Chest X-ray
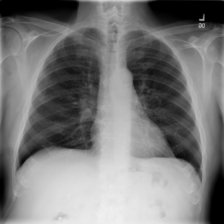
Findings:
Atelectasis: negative
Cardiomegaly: negative
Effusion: negative
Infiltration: negative
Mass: negative
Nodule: negative
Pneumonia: negative
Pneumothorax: negative
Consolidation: negative
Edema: negative
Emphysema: negative
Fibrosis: negative
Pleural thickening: negative
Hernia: negative